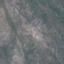
Land use / land cover: HerbaceousVegetation